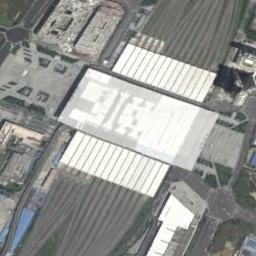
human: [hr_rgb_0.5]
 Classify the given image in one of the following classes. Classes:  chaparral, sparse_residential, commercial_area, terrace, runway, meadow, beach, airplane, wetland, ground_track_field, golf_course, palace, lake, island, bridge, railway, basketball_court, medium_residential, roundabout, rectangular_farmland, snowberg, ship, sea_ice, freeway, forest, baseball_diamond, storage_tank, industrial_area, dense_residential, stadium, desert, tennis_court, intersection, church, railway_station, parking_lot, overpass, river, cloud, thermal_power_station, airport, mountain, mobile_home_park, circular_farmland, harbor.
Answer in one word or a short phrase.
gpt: railway_station